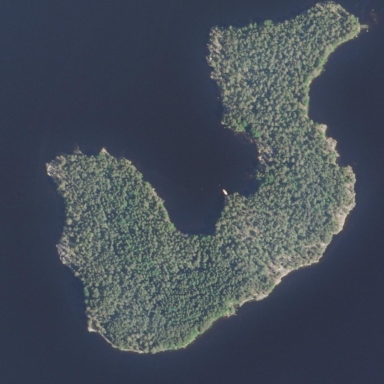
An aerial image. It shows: Islet surrounded by woodland.